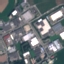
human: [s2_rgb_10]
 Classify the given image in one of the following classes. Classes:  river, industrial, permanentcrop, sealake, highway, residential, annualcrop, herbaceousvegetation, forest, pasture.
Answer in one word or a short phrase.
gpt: Industrial